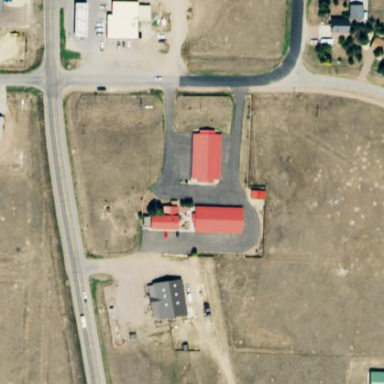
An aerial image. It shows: Motel.